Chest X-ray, PA view. Patient: 30 years old, sex M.
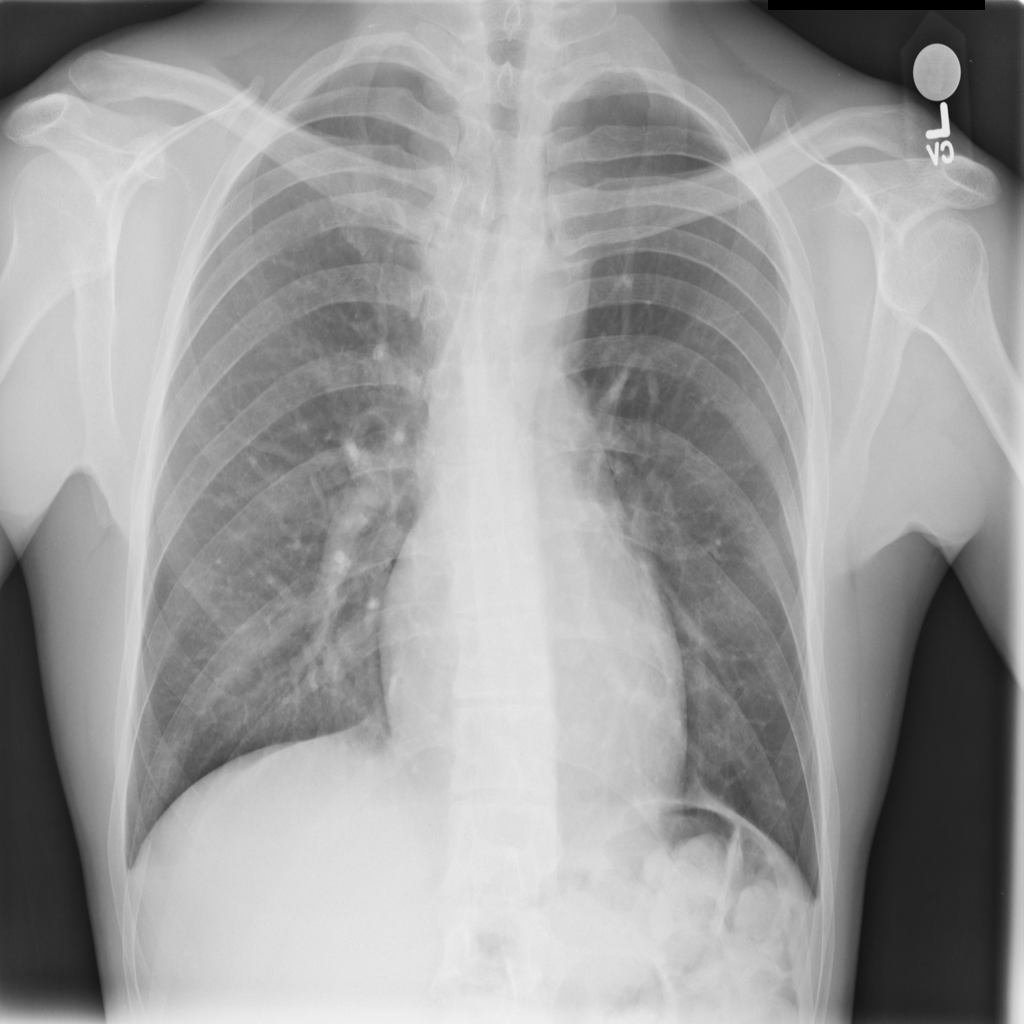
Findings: No Finding